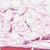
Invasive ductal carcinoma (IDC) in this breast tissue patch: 0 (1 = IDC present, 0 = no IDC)